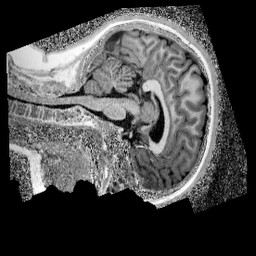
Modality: UNIT1_denoised
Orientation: sagittal
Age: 11
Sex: female
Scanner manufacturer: siemens
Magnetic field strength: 3 T
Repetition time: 4 s
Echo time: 0.00299 s